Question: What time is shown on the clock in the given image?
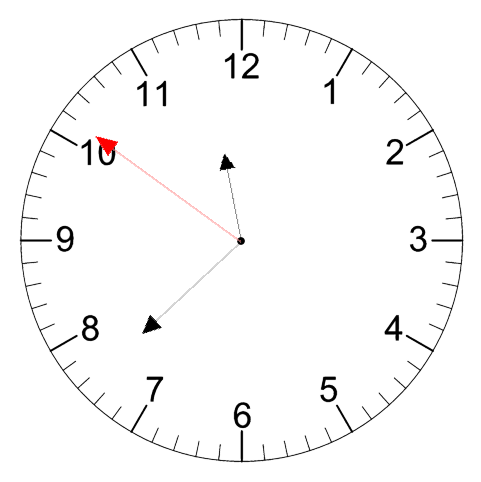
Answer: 11:37:51